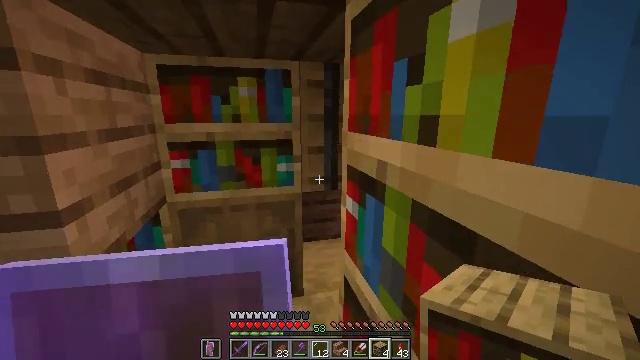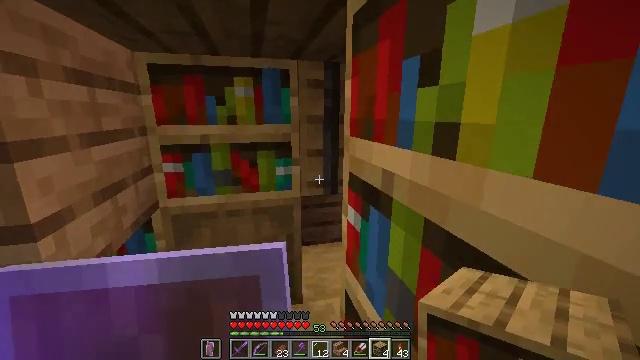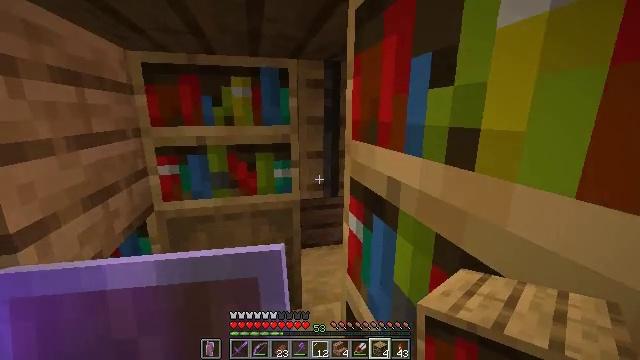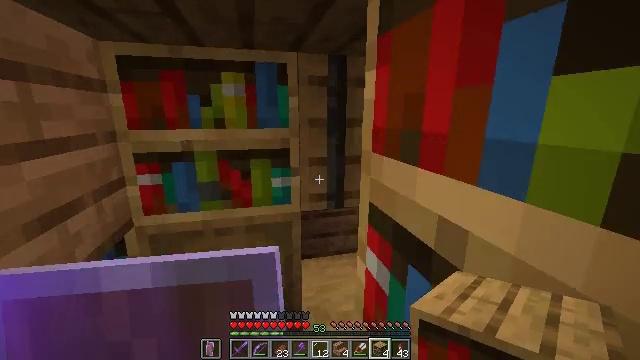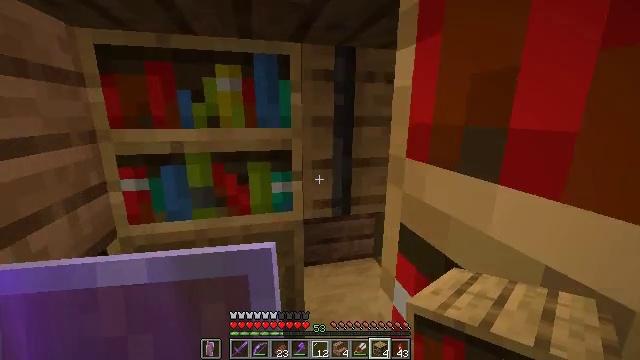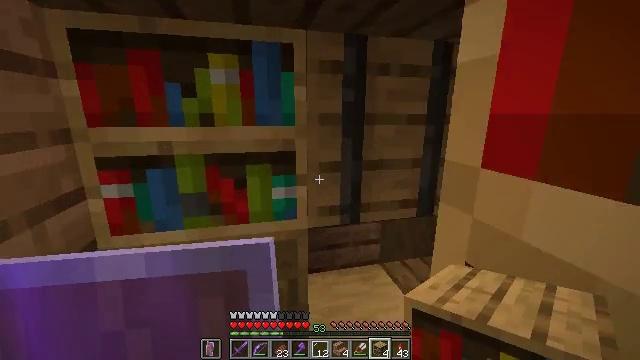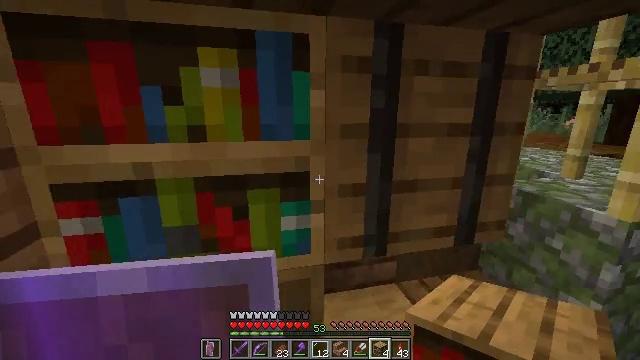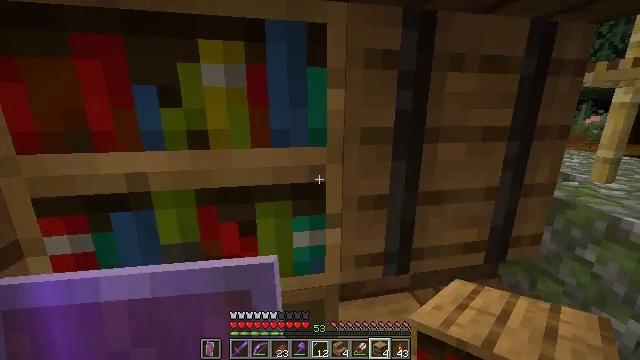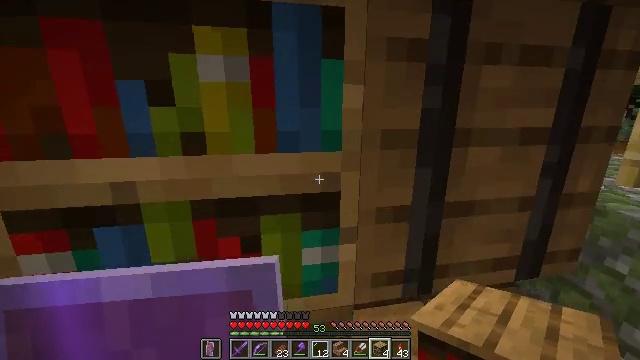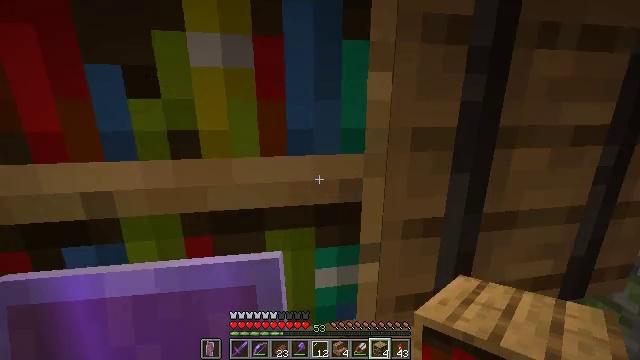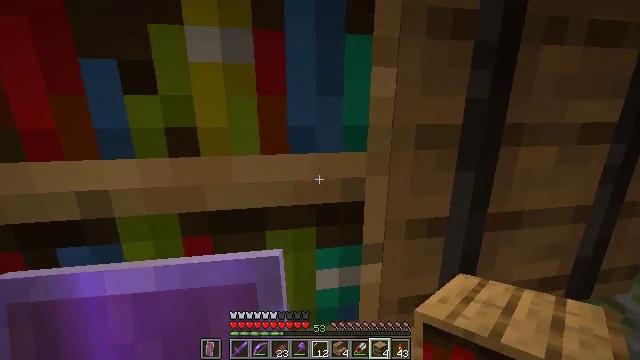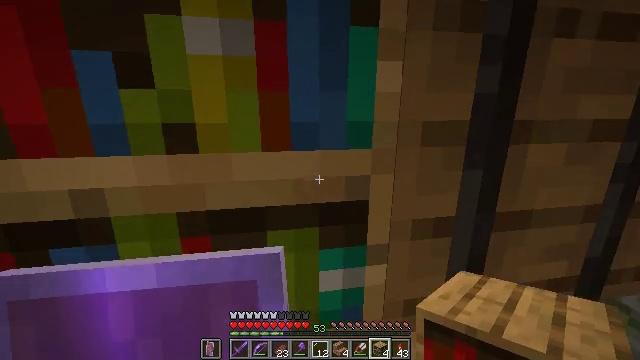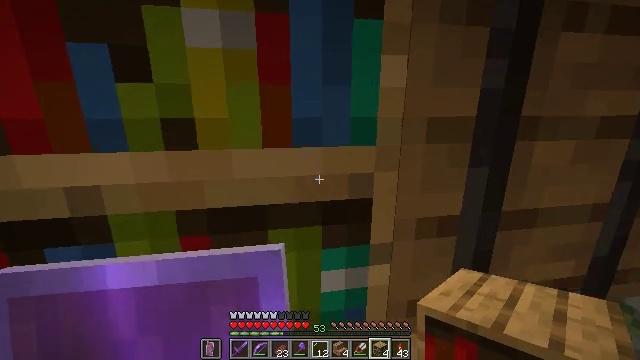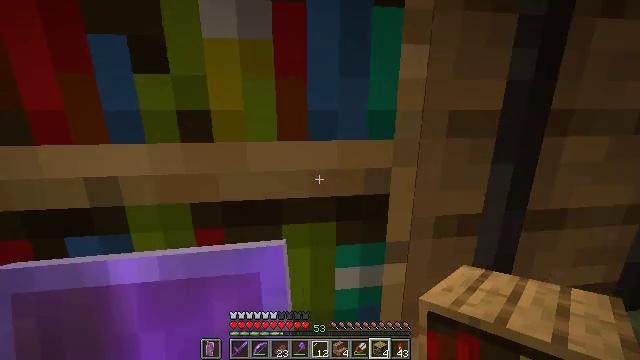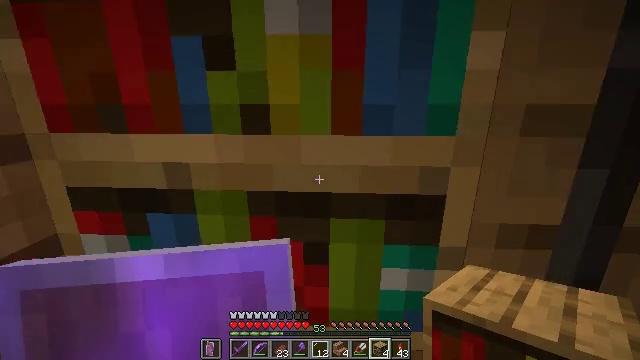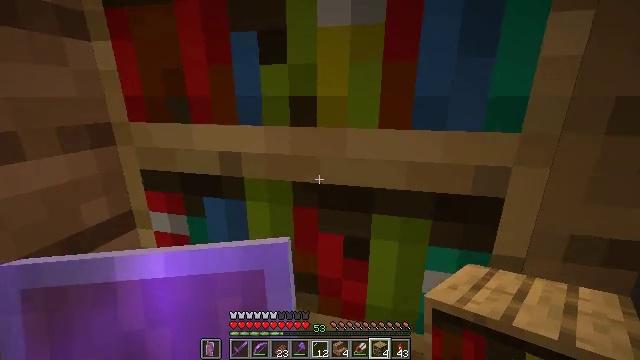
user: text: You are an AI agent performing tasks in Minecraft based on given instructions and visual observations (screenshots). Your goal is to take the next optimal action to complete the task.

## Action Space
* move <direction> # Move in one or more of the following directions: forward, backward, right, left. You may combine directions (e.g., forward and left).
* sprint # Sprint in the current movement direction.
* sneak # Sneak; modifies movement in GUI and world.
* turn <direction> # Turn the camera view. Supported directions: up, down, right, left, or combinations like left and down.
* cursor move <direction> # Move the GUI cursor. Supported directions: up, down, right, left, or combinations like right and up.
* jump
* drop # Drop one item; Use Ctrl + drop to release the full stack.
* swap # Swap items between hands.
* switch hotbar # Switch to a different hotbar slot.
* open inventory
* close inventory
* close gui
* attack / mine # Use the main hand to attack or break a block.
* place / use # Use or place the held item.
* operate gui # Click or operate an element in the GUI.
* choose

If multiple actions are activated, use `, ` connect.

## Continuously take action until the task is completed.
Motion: motion action
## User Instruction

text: Destroy the bookshelf.
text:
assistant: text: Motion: move forward
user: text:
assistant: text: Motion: move forward
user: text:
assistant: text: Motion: move forward
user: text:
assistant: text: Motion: move forward
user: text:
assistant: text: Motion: move forward
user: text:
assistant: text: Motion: move forward
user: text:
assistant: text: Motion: move forward, turn left
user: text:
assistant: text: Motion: turn left
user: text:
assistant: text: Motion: no_op
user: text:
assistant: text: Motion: no_op
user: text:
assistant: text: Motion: no_op
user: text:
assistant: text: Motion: no_op
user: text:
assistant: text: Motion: turn left
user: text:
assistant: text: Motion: turn left
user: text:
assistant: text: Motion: turn left and down
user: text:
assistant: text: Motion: turn left
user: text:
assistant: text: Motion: no_op
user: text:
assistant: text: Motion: no_op
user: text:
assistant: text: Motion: sneak
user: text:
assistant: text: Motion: sneak
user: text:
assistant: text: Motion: sneak
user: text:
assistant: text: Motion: sneak
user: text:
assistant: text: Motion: sneak, turn up
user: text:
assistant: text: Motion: sneak, turn up
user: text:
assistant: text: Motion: sneak
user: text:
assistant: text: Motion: sneak
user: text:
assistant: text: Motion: sneak
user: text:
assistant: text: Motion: sneak
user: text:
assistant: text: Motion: sneak
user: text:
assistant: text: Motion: sneak